【题型】填空题　【知识点】立体几何　【难度】easy
一个棱长为 2 的正四面体盒子内部放置了一个正方体，且该正方体在铁盒内能任意转动，则该正方体棱长的最大值为 \underline{\quad\quad}.
【解答】
【答案】\(\frac{\sqrt{2}}{3}\) / \(\frac{1}{3}\sqrt{2}\)

【解析】由题意可知，正方体在正四面体内部任意旋转，
当正方体的棱长取得最大值时，正方体的外接球即为正四面体的内切球，
将正四面体放到正方体中，作出图形如图，

因为正四面体的棱长为 2，则图中正方体的棱长为 \(\sqrt{2}\)，
所以正四面体的体积为 \((\sqrt{2})^3 - 4 \times \frac{1}{3} \times \frac{1}{2} \times (\sqrt{2})^2 \times \sqrt{2} = \frac{2\sqrt{2}}{3}\)，侧面积为 \(\frac{\sqrt{3}}{4} \times 2^2 = \sqrt{3}\)，

设正四面体内切球的半径为 \(r\)，则 \(4 \times \frac{1}{3} \times \sqrt{3}r = \frac{2\sqrt{2}}{3}\)，解得 \(r = \frac{\sqrt{6}}{6}\)，

设放置进去的正方体的棱长最大值为 \(a\)，则 \(\sqrt{3}a = 2r = \frac{\sqrt{6}}{3}\)，解得 \(a = \frac{\sqrt{2}}{3}\).

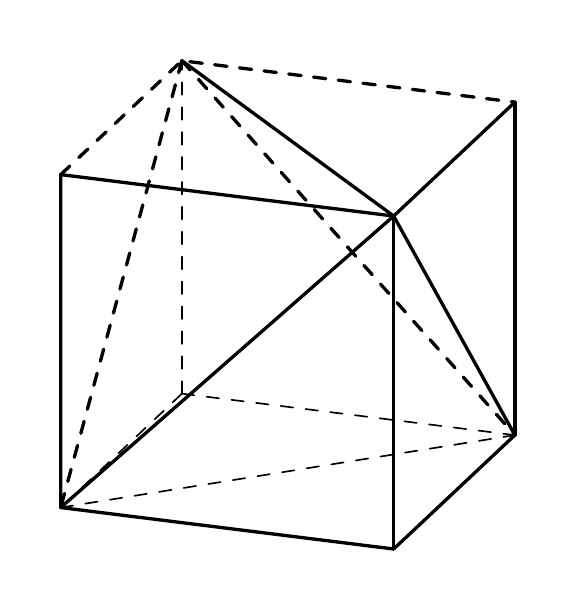